Aerial crown-view tile of a tropical tree (Barro Colorado Island, Panama), acquired 20250217:
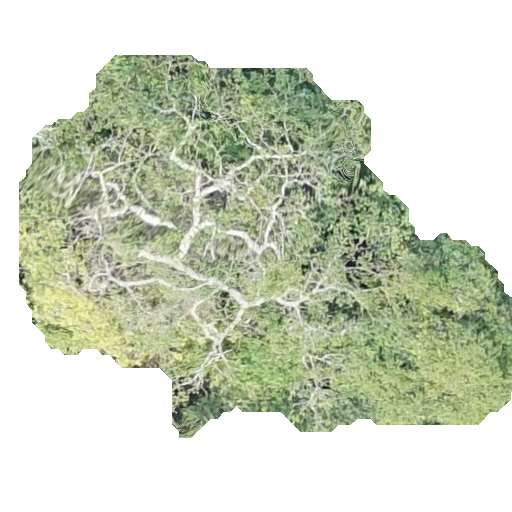
Species: Sterculia apetala
GBIF accepted scientific name: Sterculia apetala
Crown area: 197.968 m²